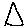
Label: triangle